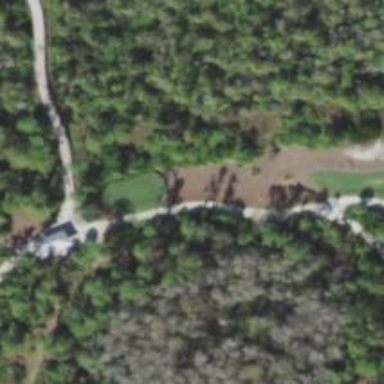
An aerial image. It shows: Path for both roads and golfers.